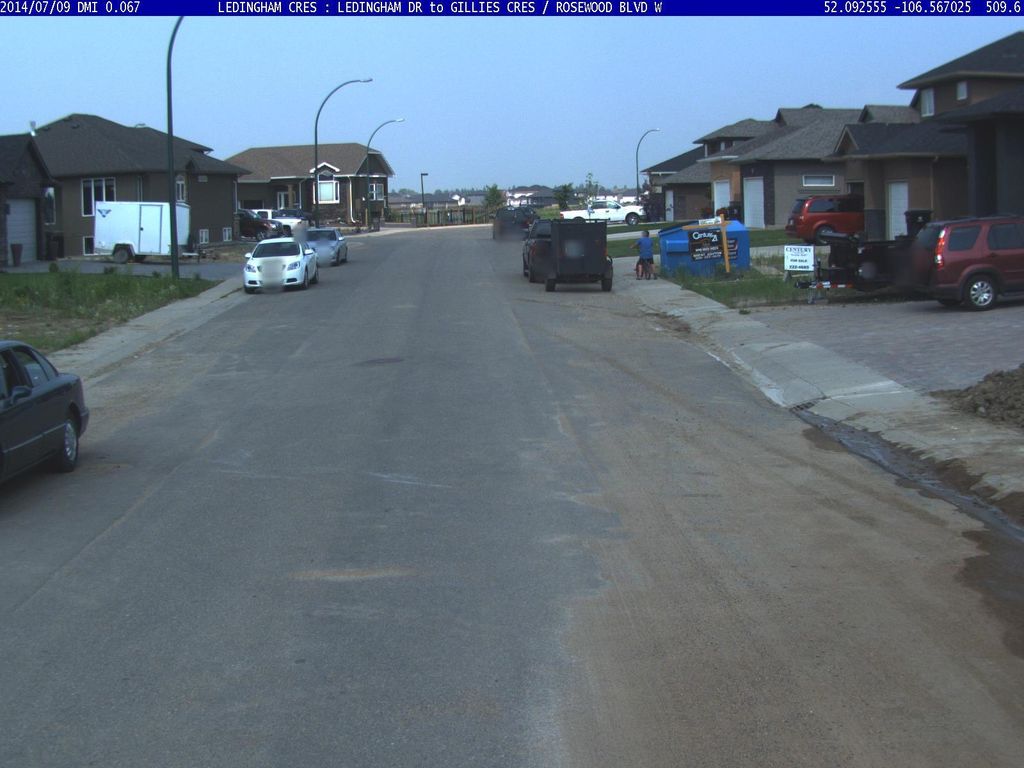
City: saskatoon